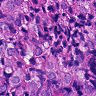
Metastatic tissue present: yes